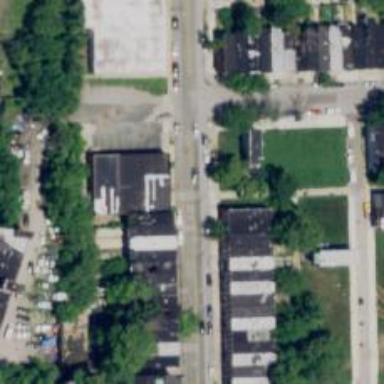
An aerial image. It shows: Alley classified as service road.